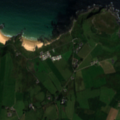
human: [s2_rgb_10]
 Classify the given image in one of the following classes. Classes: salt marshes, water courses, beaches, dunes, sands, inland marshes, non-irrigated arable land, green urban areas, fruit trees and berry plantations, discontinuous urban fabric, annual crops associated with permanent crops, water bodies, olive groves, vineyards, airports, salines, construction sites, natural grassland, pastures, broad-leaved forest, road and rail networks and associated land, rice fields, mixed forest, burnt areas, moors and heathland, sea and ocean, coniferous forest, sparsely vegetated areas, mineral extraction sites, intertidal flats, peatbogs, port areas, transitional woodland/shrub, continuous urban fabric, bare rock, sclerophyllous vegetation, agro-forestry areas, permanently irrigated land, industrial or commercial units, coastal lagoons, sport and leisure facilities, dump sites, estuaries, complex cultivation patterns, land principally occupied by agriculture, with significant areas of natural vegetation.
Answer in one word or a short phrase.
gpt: pastures, land principally occupied by agriculture, with significant areas of natural vegetation, beaches, dunes, sands, sea and ocean